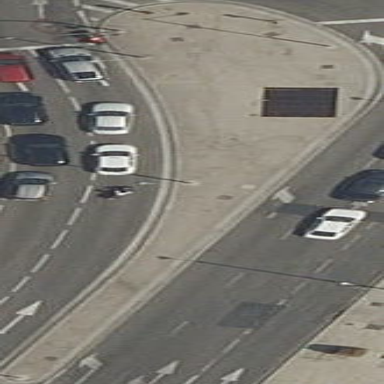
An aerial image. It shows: Kerb barrier.